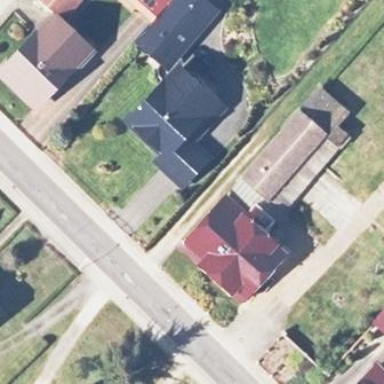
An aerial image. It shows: Simple and straightforward house.